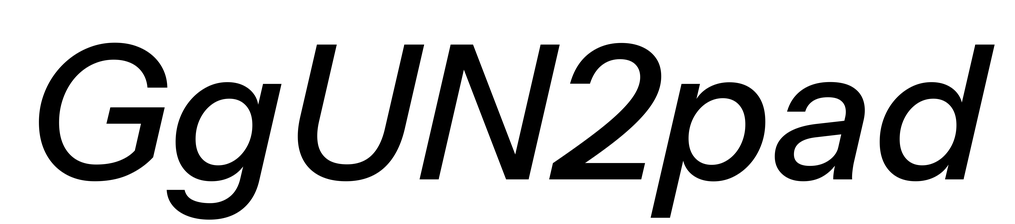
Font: InstrumentSans-Italic_Medium_Italic